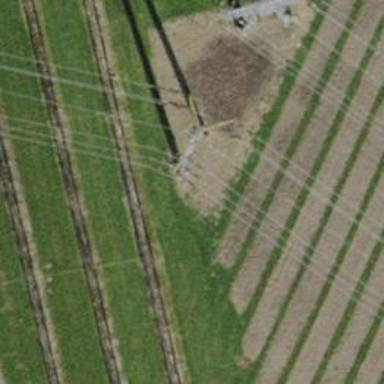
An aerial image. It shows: Power tower.